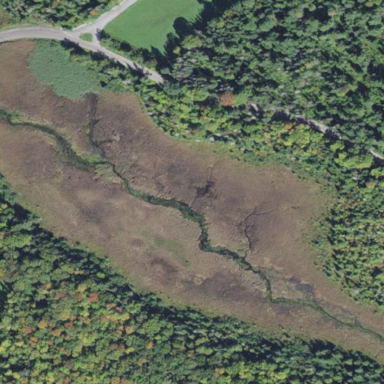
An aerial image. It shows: Marshy wetland area.